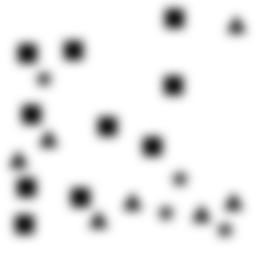
Squares: 10
Triangles: 7
Stars: 4
Total shapes: 21